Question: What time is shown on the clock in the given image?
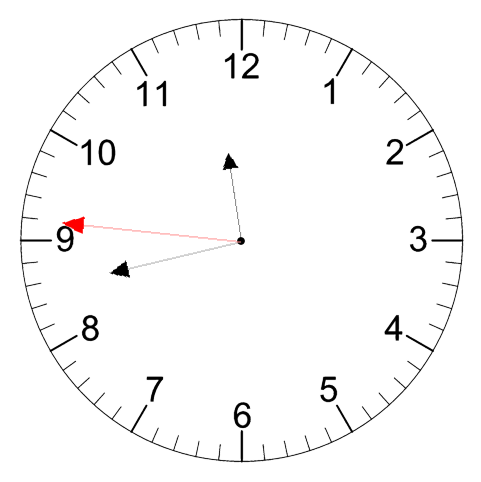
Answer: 11:42:46